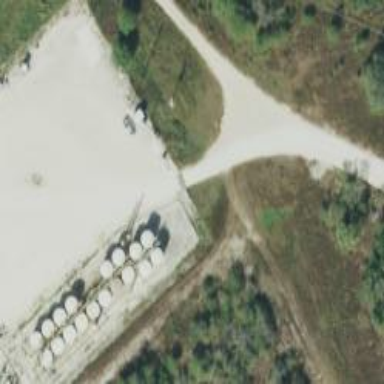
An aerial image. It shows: Storage tank with man-made structure.